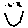
Label: smiley face